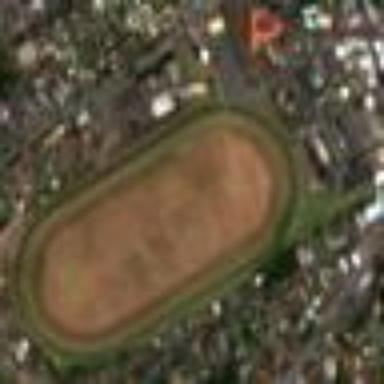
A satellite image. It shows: Stadium used for horse racing.